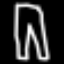
Label: pants